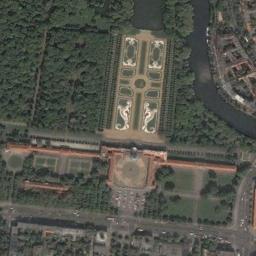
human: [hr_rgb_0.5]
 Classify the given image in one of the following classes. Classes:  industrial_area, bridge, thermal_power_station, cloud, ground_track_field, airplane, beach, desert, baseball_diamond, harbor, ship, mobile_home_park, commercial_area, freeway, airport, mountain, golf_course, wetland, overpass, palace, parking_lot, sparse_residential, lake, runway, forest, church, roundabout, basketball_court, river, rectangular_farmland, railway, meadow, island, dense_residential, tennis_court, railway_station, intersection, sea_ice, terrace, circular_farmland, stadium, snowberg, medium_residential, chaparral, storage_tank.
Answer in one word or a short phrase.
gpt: palace